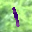
Label: 1